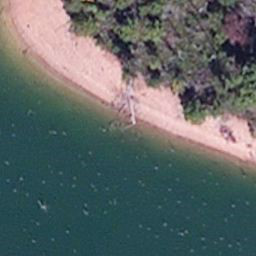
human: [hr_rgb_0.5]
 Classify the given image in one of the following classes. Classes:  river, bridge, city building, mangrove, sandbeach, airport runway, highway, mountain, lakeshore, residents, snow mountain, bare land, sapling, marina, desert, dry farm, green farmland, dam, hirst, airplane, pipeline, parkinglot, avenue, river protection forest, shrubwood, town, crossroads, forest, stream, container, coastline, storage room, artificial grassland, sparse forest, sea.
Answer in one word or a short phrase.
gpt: lakeshore